Question: I am simply displaying a list from sqlite table. I have not used any BDHelper class. With this code only how can i get id.

When i click on 1st Item, it shows 0 where as in table it's id is 1. Below is my code.
'''
SQLiteDatabase myDB;
try {
myDB = openOrCreateDatabase(DB_NAME,
SQLiteDatabase.CREATE_IF_NECESSARY, null);
myDB.execSQL("create table if not exists " + COUNTRY_TABLE
+ "(country_id INTEGER PRIMARY KEY,"
+ "country_title text,"
+ "country_status int(11));");
/*myDB.execSQL("insert into " + COUNTRY_TABLE +" values "+
"(null,'India',1)," +
"(null,'China',1)," +
"(null,'Australia',1)," +
"(null,'Japan',1)," +
"(null,'Germany',1)");*/
Cursor c = myDB.rawQuery("select country_id,country_title from "
+ COUNTRY_TABLE + " where country_status=1", null);
if (c != null) {
if (c.moveToFirst()) {
do {
int id = c.getInt(c.getColumnIndex("country_id"));
String name = c.getString(c.getColumnIndex("country_title"));
clist.add(id + ") " + name);
} while (c.moveToNext());
//int itemcount = clist.size();
//Toast.makeText(MainActivity.this, itemcount, Toast.LENGTH_LONG).show();
setListAdapter(new ArrayAdapter<String>(this,android.R.layout.simple_list_item_1, clist));
}
}
} catch (SQLiteException se) {
Toast.makeText(MainActivity.this, se.getMessage().toString(),Toast.LENGTH_LONG).show();
}
protected void onListItemClick(ListView l, View v, int position, long id) {
// TODO Auto-generated method stub
super.onListItemClick(l, v, position, id);
Toast.makeText(MainActivity.this,String.valueOf(id),Toast.LENGTH_LONG).show();
}
'''
Please suggest what should i do to get the id fron table and not the position.
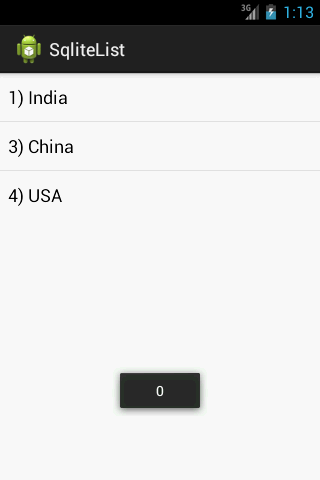
Answer: This was not possible the way i wanted it but got its solution some other way. While in cursor loop, adding data to list, take another ArrayList and add only id to it.
'''
clist1.add(id);
'''
Now, on onListItemClick, you can get the position of the item. So, use this position and get the id from the other ArrayList clist1
'''
int country_id=clist1[position];
'''
Hope this helps.